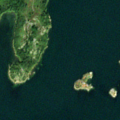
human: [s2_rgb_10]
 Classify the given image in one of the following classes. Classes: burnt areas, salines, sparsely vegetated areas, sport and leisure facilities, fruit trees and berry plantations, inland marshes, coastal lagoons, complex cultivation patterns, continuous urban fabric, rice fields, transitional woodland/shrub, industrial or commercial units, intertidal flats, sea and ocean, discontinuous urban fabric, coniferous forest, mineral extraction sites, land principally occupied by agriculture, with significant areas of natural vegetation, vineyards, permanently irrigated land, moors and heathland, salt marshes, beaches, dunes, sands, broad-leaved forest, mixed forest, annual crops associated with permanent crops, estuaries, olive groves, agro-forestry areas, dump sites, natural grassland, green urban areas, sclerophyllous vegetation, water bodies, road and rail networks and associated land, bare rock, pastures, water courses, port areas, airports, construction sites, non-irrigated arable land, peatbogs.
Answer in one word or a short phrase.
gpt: broad-leaved forest, mixed forest, sea and ocean